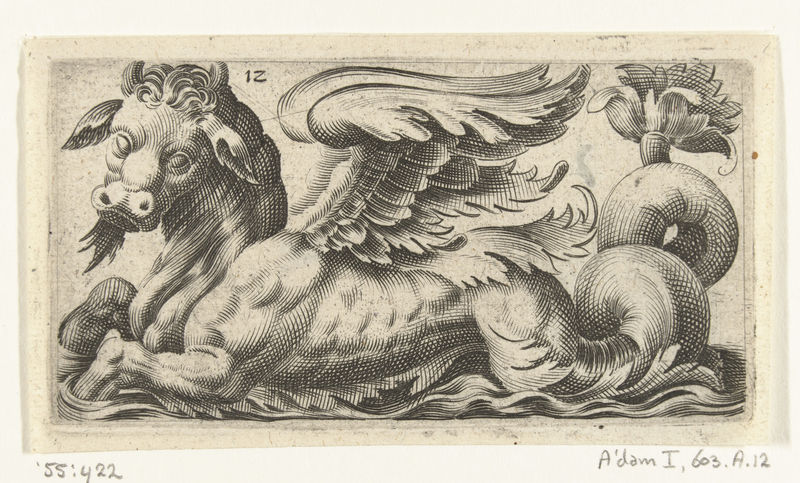
Titel: Gevleugelde zeestier met een sik
Künstler: Adam Fuchs
Standort: Amsterdam
Institution: Rijksmuseum
Schlagwörter: flügel, meer, vogel, wasser, zeichnung, tier, bart, signatur, locken, ohren, pferd, hufe, schwanz, schweif, wellen, kuh, rind, ziegenbart, druck, bleistift, minotaurus, fabelwesen, löwe, kupferstich, geflügelt, stier, chimäre, ungeheuer, drachen, drache, sphinx, meeresungeheuer, l, fabelwesen wellen